Question: I'm working with ASP.net MVC4 and view engine razor.
How I can call a Partial View from any controllers?
I have this View: Reclamante = Claimant, Victima = Victim, Conductor = Driver and DRC
in each controller I need to call a partial view "Registro de Persona", as I can do?
In code I have this:
View:
'''
$("#newVictima").click(function () {
$('#dialogVictima').load('@Url.Action("raRegistroPersona", "raTabVictima", new { area = "Reclamos" })',
function (response, status, xhr) {
$('#dialogVictima').dialog('open');
});
});
'''
Controller (raTabVictima)
'''
public ActionResult raRegistroPersona(){
return View("_raRegistroPersona");
}
'''
I want to use the view partial ("Registro de Persona") in each controller and not create the same partial view for each controller, Ho I can do it?

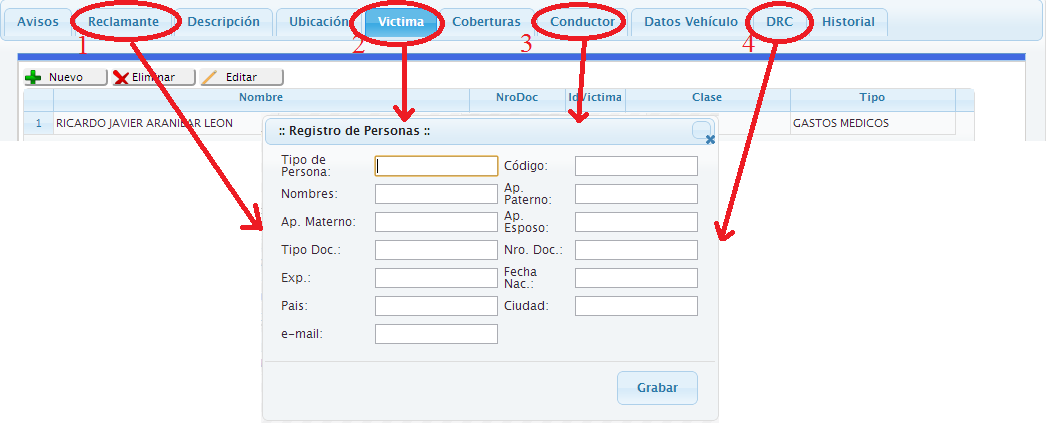
Answer: '''
RedirectToAction("Action Name", "Controller Name", new { area = "Area Name" });
'''